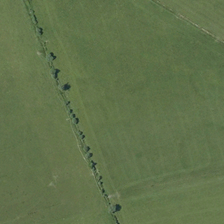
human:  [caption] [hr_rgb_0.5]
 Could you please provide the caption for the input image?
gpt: a line of green trees is in a piece of green meadow .

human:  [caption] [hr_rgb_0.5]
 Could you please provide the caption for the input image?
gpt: a line of green trees is in a piece of green meadow .

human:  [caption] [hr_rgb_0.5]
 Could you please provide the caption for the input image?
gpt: the meadow is green and yellow,clean and smooth .

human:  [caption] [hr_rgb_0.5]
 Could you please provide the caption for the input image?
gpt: a lot of streamlined patterns are on the grass .

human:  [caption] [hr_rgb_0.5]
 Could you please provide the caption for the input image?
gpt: a lot of streamlined patterns are on the grass .